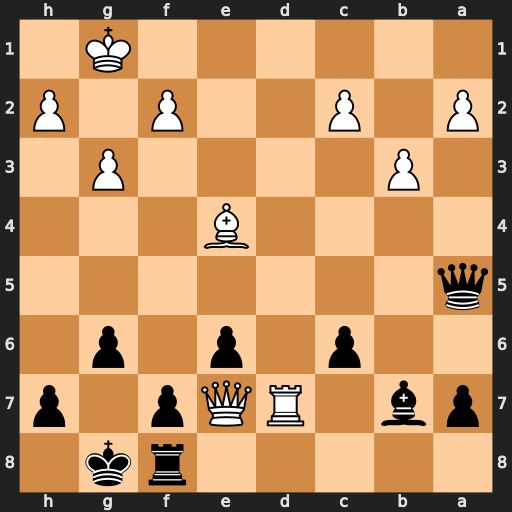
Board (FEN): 5rk1/pb1RQp1p/2p1p1p1/q7/4B3/1P4P1/P1P2P1P/6K1
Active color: b
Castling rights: -
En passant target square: -
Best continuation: Qe1+ Kg2 Qxe4+